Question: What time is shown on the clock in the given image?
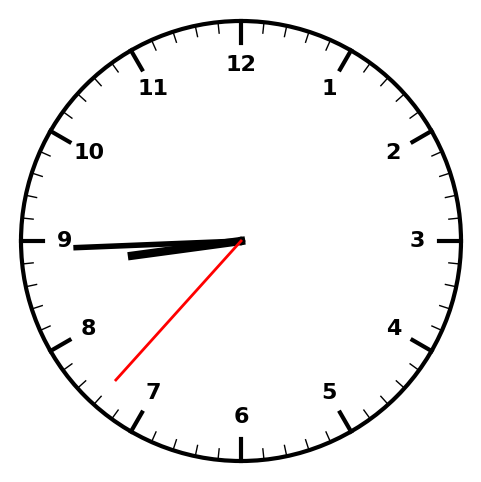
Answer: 08:44:37